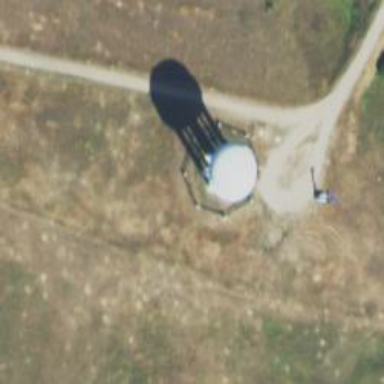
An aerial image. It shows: Water tower that is man-made.